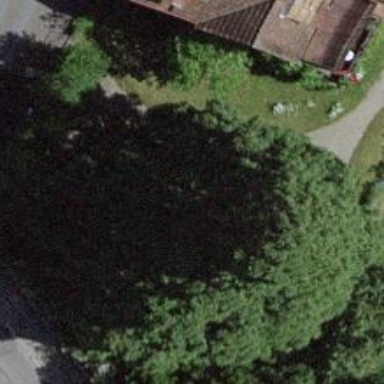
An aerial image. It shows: Needle-leaved tree in nature.